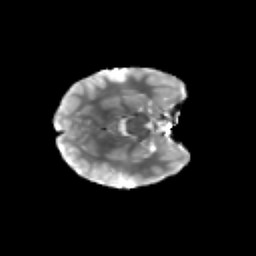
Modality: T2w
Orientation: axial
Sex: female
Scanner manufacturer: siemens
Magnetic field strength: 3 T
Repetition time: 5 s
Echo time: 0.071 s